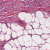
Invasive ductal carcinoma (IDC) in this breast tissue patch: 1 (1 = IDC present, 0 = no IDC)